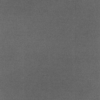
Label: dusty